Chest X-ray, PA view. Patient: 47 years old, sex F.
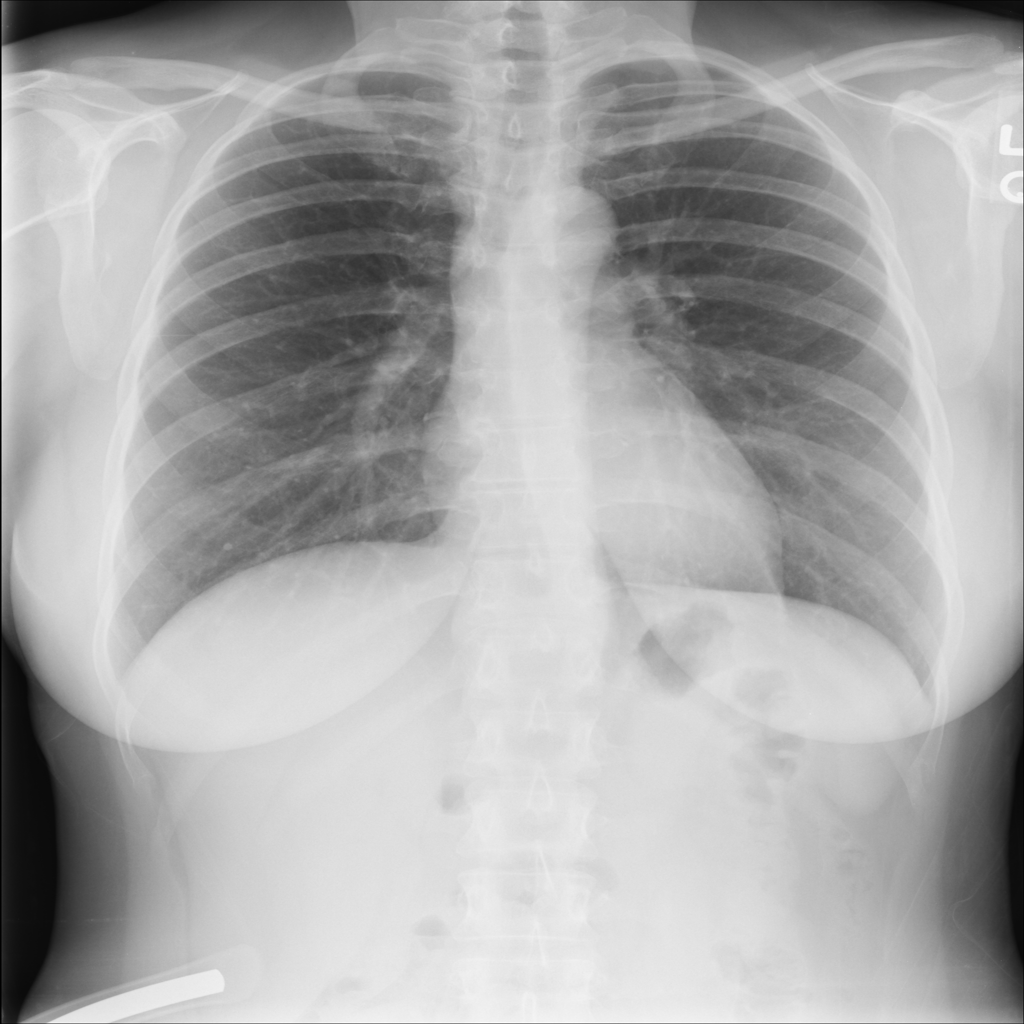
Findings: No Finding